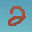
Label: 2